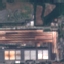
Label: Industrial